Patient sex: M
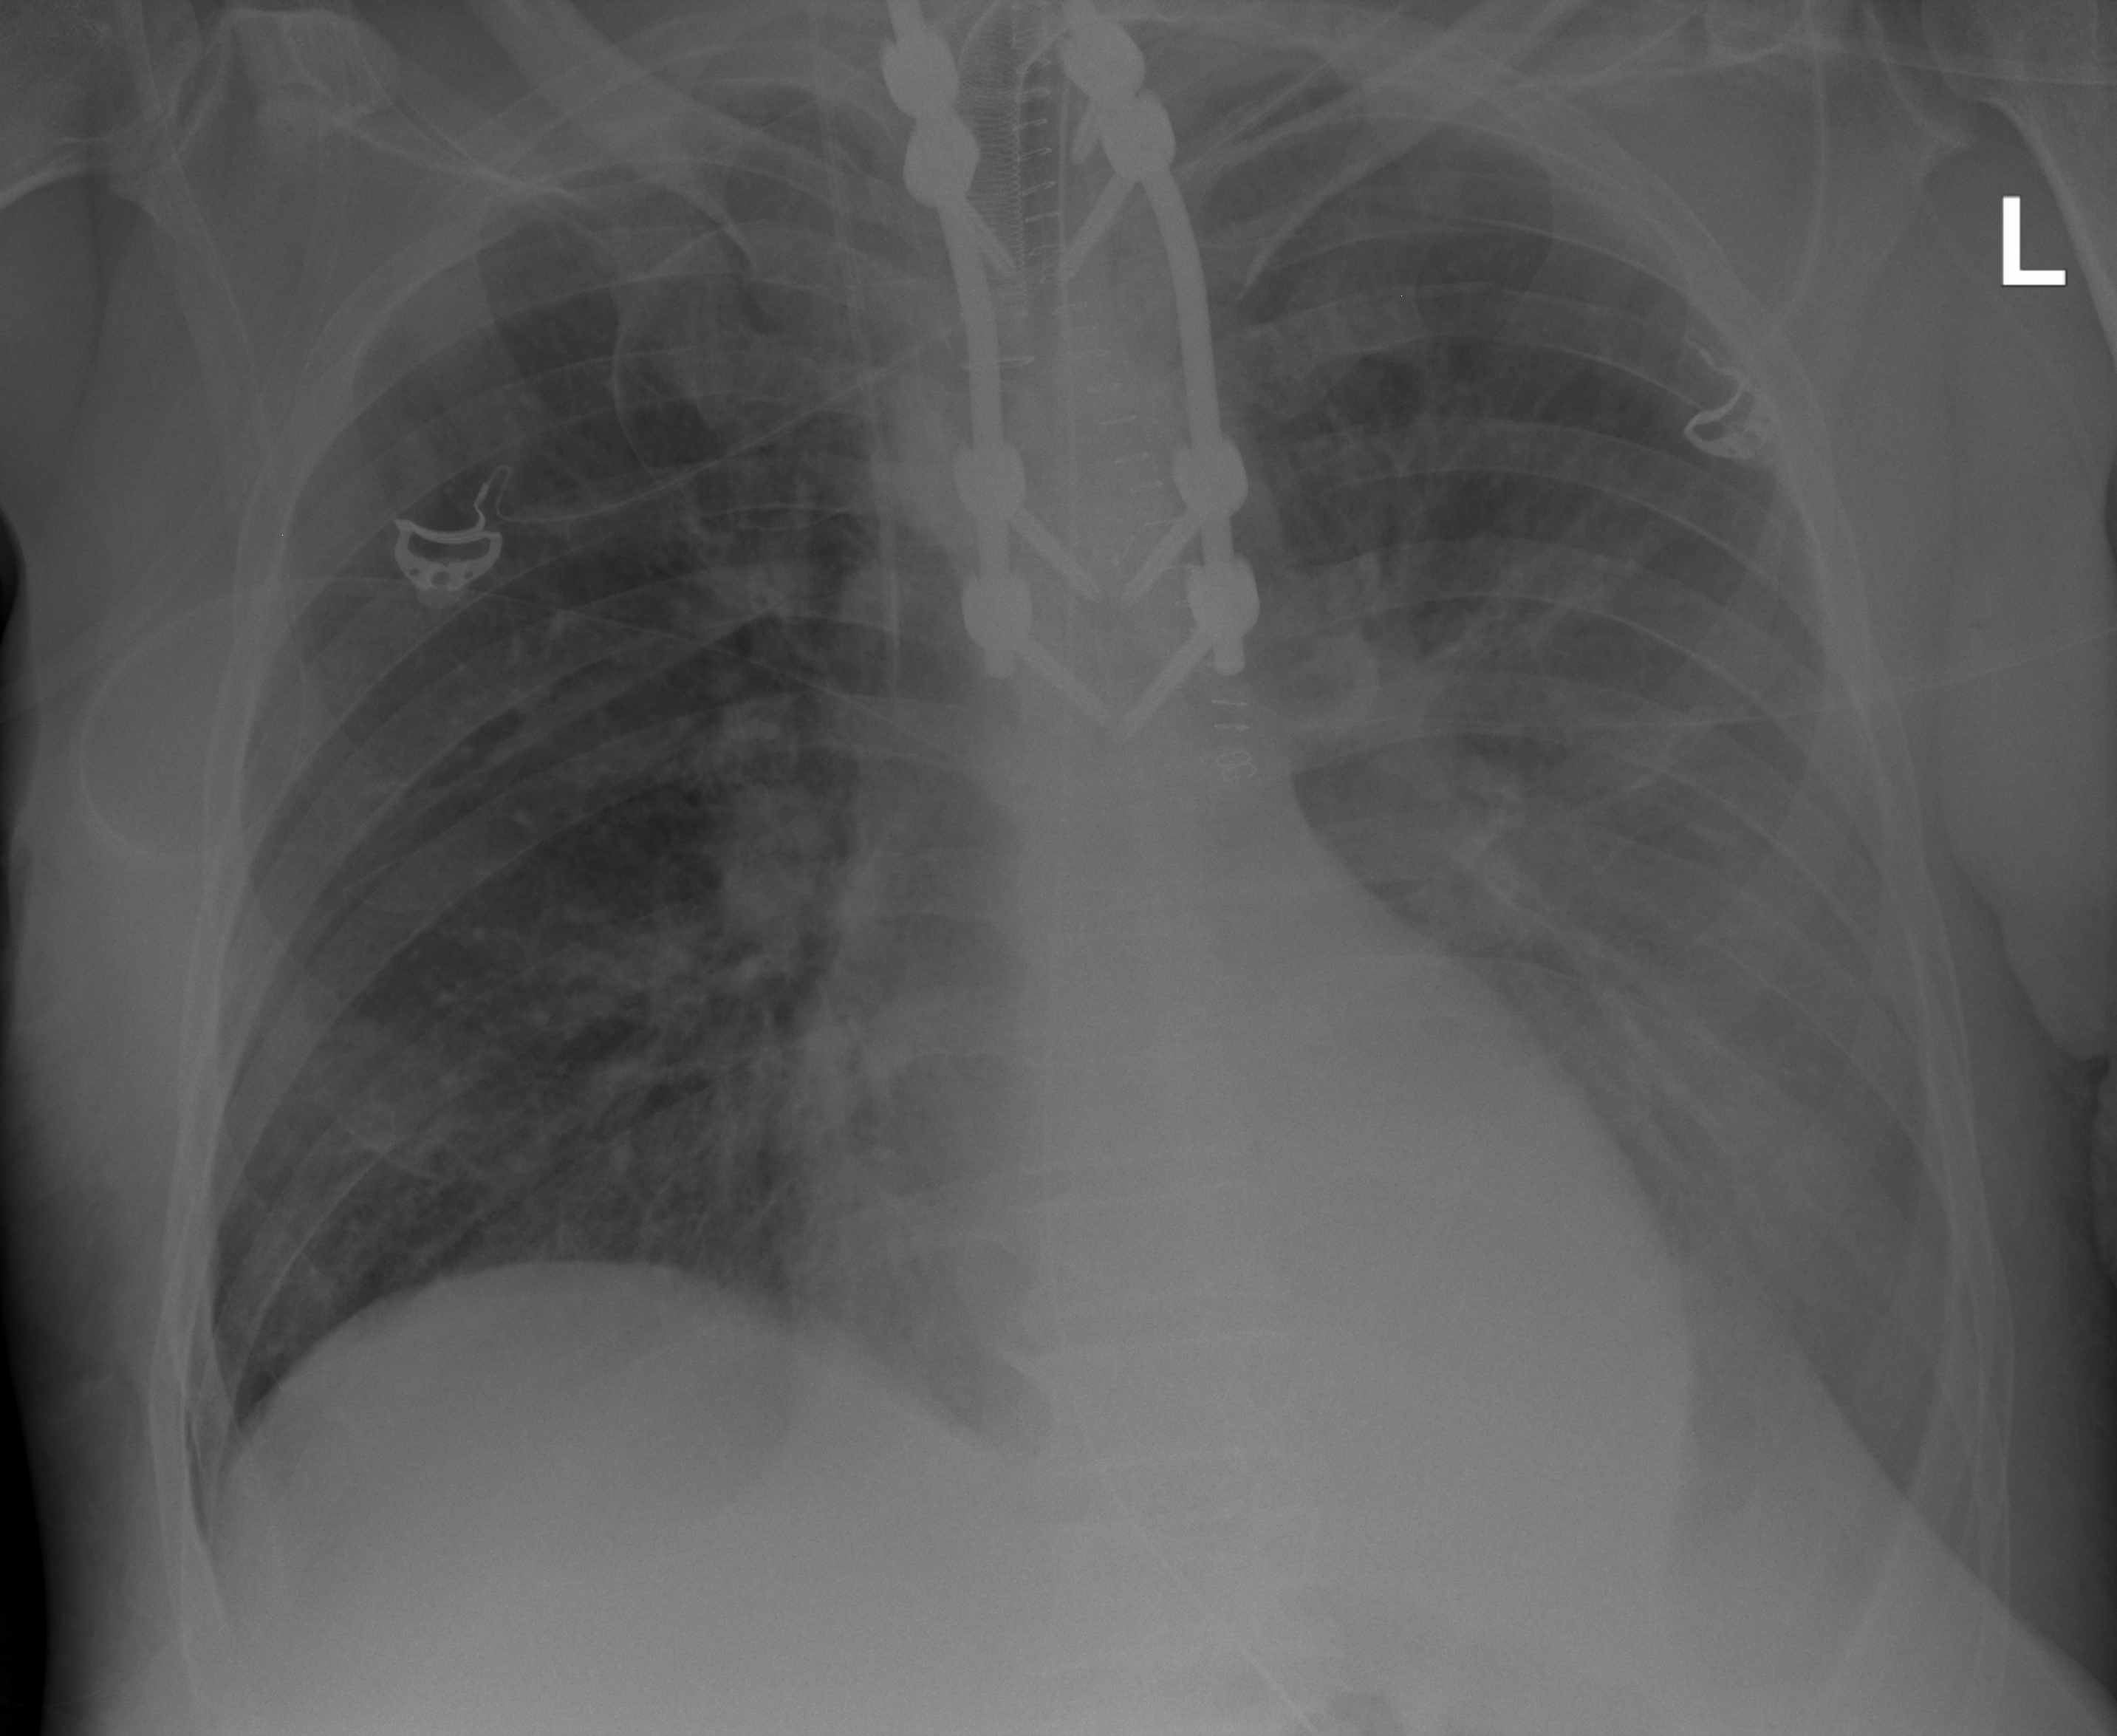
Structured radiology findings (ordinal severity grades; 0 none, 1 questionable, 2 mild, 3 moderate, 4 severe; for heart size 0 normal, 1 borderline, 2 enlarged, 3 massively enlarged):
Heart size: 0
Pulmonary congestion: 0
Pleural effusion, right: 0
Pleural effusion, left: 2
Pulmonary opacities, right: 2
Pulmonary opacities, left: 2
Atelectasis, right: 2
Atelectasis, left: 2